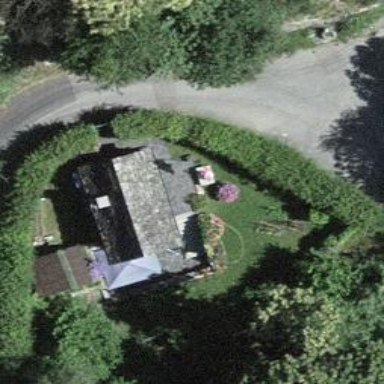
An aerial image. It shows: Hut.